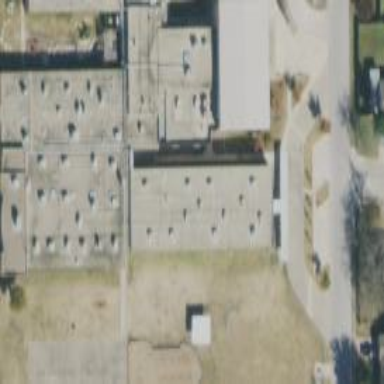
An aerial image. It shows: School.